Question: I need to highlight individual cells in a column if:
1)that cell is todays date or in the past
2)if the cell next to it is blank
Both of these conditions must be true but I'm having a hard time using IF/AND statements

In this image I would need only D2 to be highlighted
I've tried and failed with all these formulas in conditional formatting
'''
=AND(TODAY()-1,INDIRECT("RC[1]",ISBLANK)
=IF(ISBLANK(INDIRECT("RC[1]"))AND(TODAY()-1))
=IF((ISBLANK($E10))*($D10<TODAY()))
=IF(($D10<TODAY()),"",IF(ISBLANK($E10),""
=AND(ISBLANK($E10),$D10<TODAY())
'''
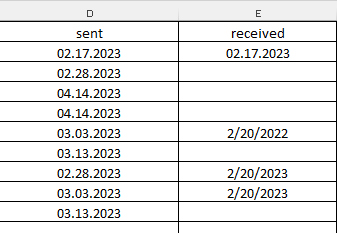
Answer: Conditional formatting doesn't use 'If' statements because it's understood, so you were closer with your =AND statements.
Try:
'''
=AND($A2<=TODAY(),ISBLANK($B2))
'''
Place this formula in the conditional formatting and adjust the cell references for A2 and B2 as needed. Then set the formatting and apply it to the rest of the column.